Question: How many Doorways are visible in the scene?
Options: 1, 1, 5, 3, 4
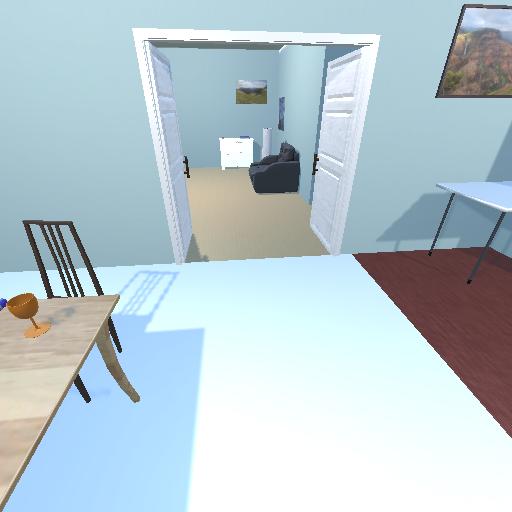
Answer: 1